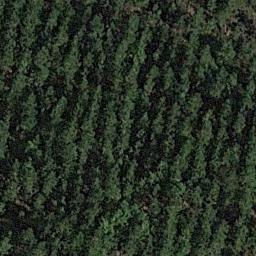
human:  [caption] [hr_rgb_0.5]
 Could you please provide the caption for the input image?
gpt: The forest is full of green trees .

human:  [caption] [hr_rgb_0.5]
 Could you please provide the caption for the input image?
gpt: This is a dense forest .

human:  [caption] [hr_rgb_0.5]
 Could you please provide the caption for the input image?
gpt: Many neat rows of green trees are in the forest .

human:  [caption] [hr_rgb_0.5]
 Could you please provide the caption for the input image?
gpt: The forest has a lot of green trees well-arranged in lines .

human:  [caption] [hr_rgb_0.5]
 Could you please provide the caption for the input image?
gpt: A dense forest with many rows of green trees .